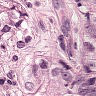
Metastatic tissue present: yes